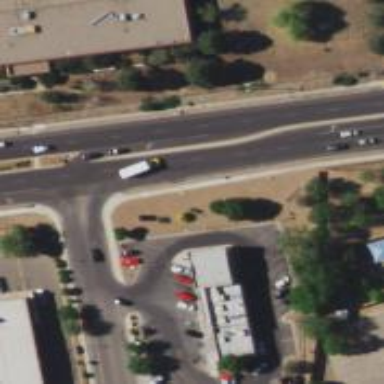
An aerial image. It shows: Solid stop line on the road marking.